Question: I want to show a dialog with specific apps list and want to share my picture along with text message.
Something like this but I want to add only few e.g 'Facebook' and 'Twitter'.
How can I do that?

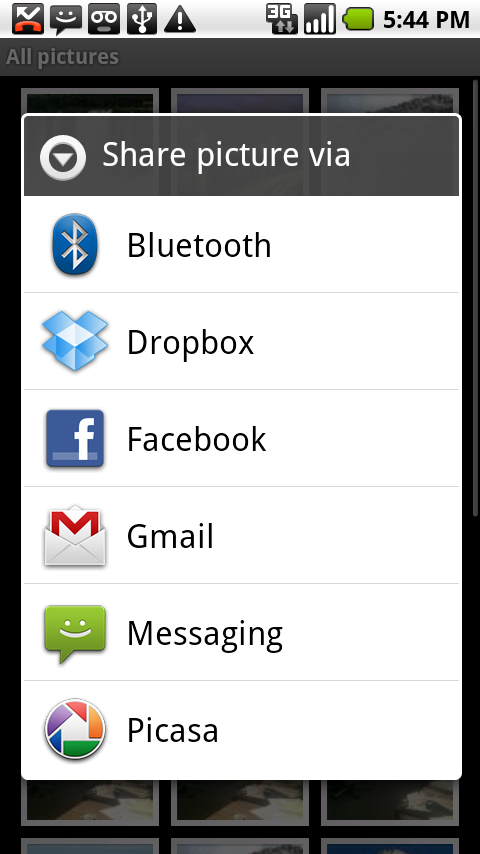
Answer: I think to achieve this you need to create your own Alert Dialog with specific application, and share picture with that specific application when user click on it.
'sharingIntent.setType("text/plain");' '// for plain text'
'''
sharingIntent.setType("image/jpeg"); // For Jpeg Image
'''
> It is possible to target specific applications using the "setType"
method, but this can be a risky strategy, potentially causing problems
if the user does not have those particular apps installed. By keeping
the sharing function as generic as possible, you give your users
control over how they want to share your content. Sticking to the
standard behaviour for sharing in Android applications also creates an
intuitive user experience.
<URL> for Example .